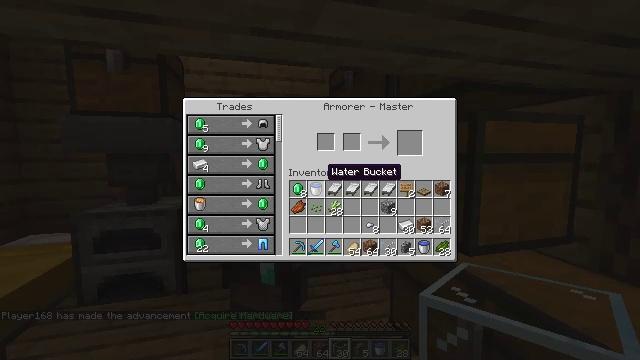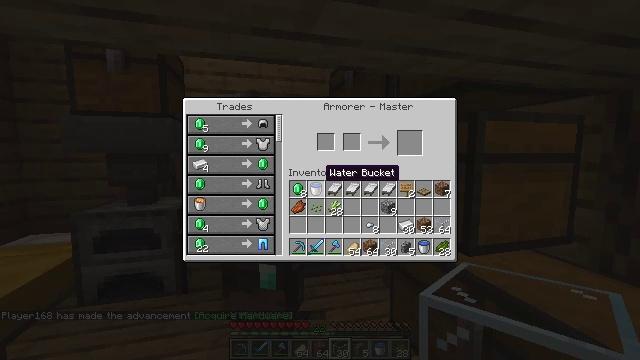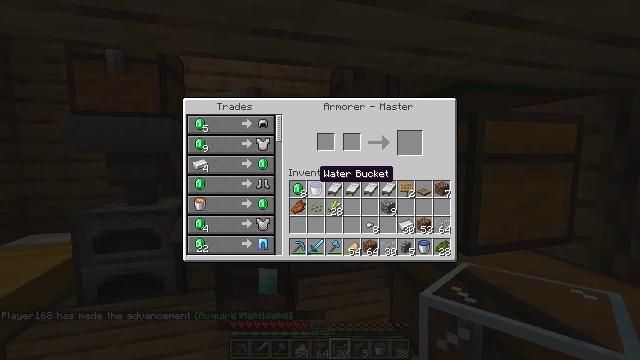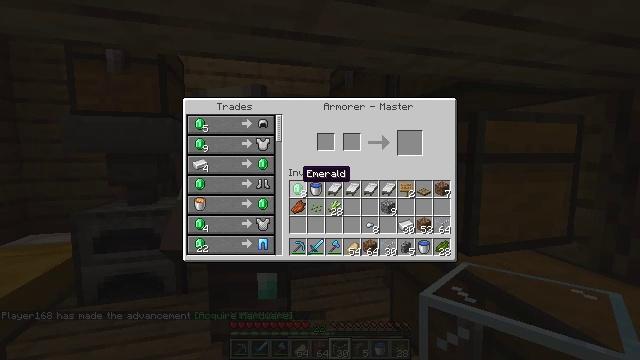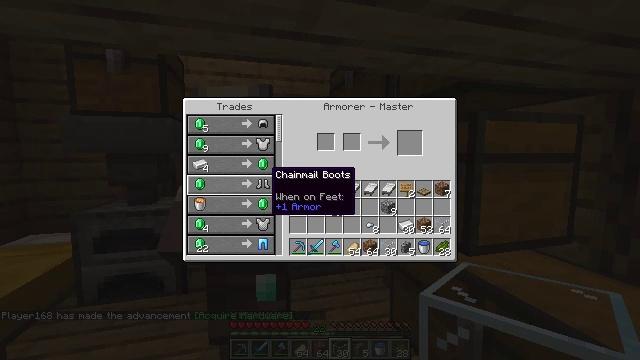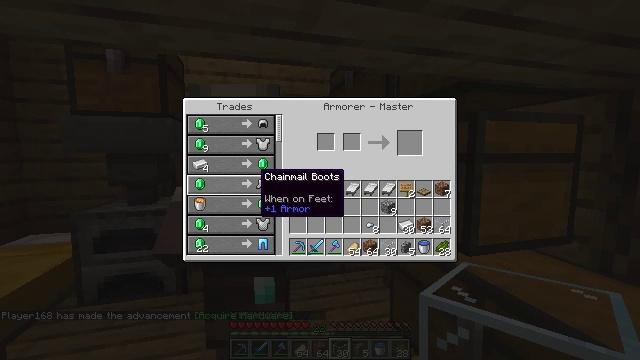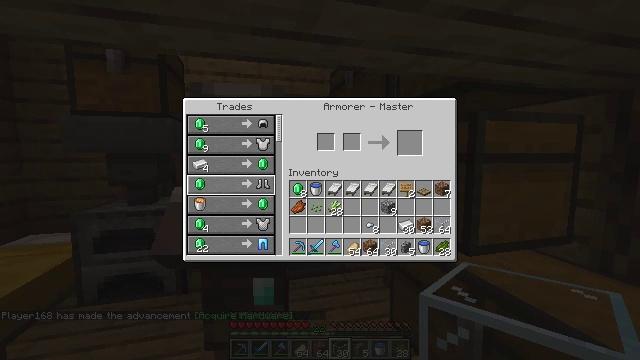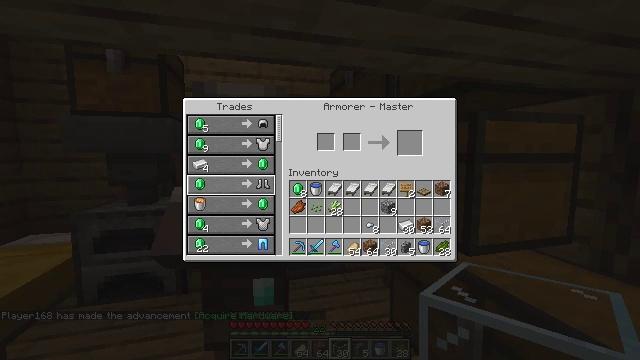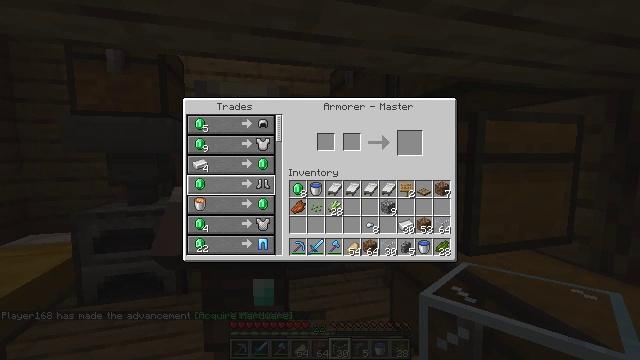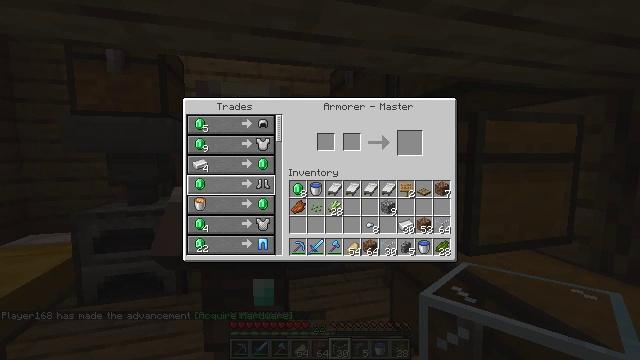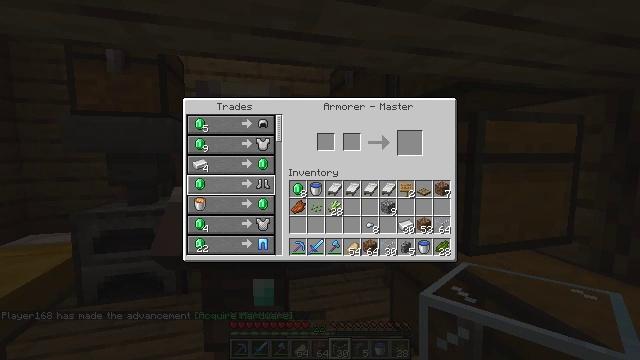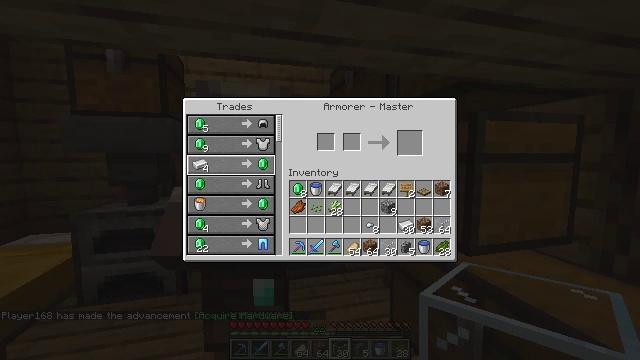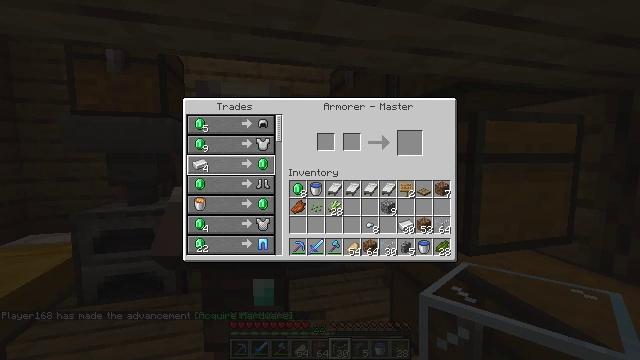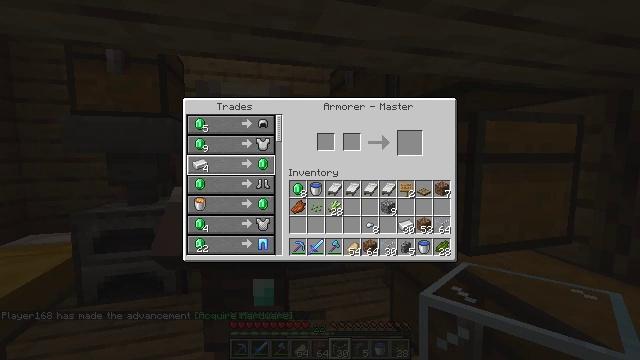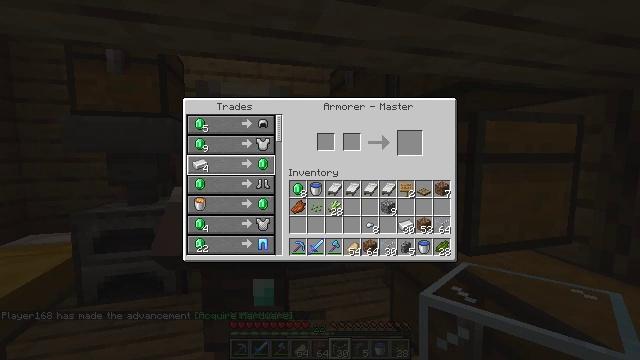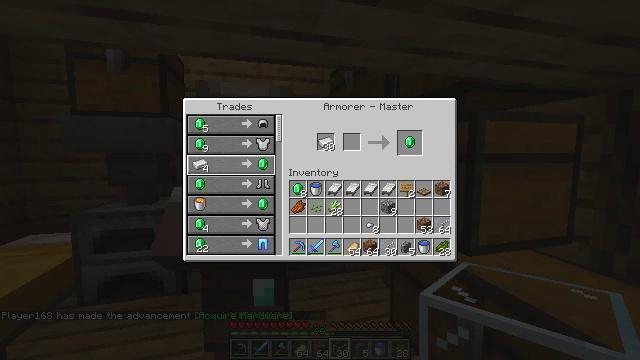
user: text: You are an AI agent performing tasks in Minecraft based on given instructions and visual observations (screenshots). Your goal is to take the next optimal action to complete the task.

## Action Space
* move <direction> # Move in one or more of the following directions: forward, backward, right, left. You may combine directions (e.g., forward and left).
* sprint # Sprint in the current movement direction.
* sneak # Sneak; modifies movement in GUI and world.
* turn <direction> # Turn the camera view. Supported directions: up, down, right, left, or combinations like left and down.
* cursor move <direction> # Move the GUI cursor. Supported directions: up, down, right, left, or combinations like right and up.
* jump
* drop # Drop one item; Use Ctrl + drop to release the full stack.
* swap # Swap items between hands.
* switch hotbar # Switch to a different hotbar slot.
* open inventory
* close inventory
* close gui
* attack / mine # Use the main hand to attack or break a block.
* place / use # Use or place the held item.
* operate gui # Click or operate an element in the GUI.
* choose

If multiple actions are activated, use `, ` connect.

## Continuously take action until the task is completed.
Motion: motion action
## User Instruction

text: Use a crafting table to create an emerald.
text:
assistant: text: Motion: no_op
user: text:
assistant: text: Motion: no_op
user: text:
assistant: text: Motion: cursor move left
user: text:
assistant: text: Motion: cursor move left
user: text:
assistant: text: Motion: cursor move left
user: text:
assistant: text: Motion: cursor move left
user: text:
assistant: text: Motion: no_op
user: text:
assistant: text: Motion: no_op
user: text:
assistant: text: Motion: no_op
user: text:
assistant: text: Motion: sneak, cursor move up
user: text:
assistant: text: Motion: sneak
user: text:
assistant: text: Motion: sneak
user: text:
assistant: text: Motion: sneak
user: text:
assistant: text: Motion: sneak
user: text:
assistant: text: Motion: sneak, operate gui
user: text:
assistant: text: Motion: sneak, operate gui
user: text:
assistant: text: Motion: sneak
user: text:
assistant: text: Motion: sneak, cursor move right
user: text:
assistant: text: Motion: sneak, cursor move right
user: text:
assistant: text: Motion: sneak, cursor move right
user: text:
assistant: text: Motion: sneak, cursor move right
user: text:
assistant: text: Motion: sneak
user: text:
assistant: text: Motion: sneak
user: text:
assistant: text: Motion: sneak
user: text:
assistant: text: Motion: sneak, cursor move left
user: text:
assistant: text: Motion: sneak
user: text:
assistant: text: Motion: sneak
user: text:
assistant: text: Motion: sneak
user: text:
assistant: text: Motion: sneak, operate gui
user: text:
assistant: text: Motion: sneak, operate gui